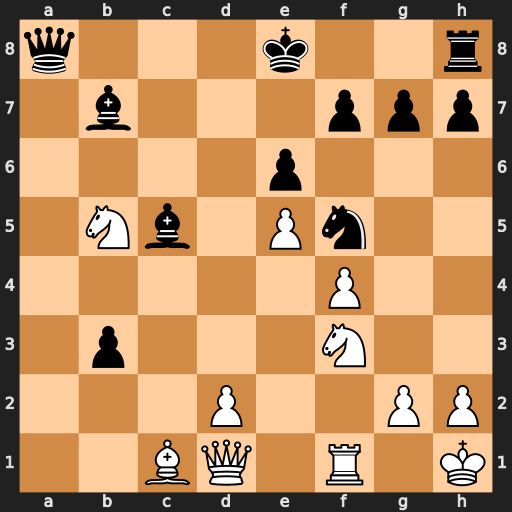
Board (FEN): q3k2r/1b3ppp/4p3/1Nb1Pn2/5P2/1p3N2/3P2PP/2BQ1R1K
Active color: w
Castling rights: k
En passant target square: -
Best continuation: Nc7+ Kd7 Nxa8